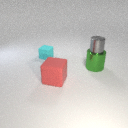
small cyan rubber cube behind large green metal cylinder